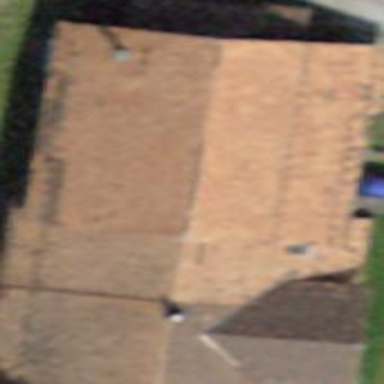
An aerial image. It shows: Farm building.